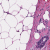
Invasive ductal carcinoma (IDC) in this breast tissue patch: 0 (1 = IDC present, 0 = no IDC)